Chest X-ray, PA view. Patient: 65 years old, sex F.
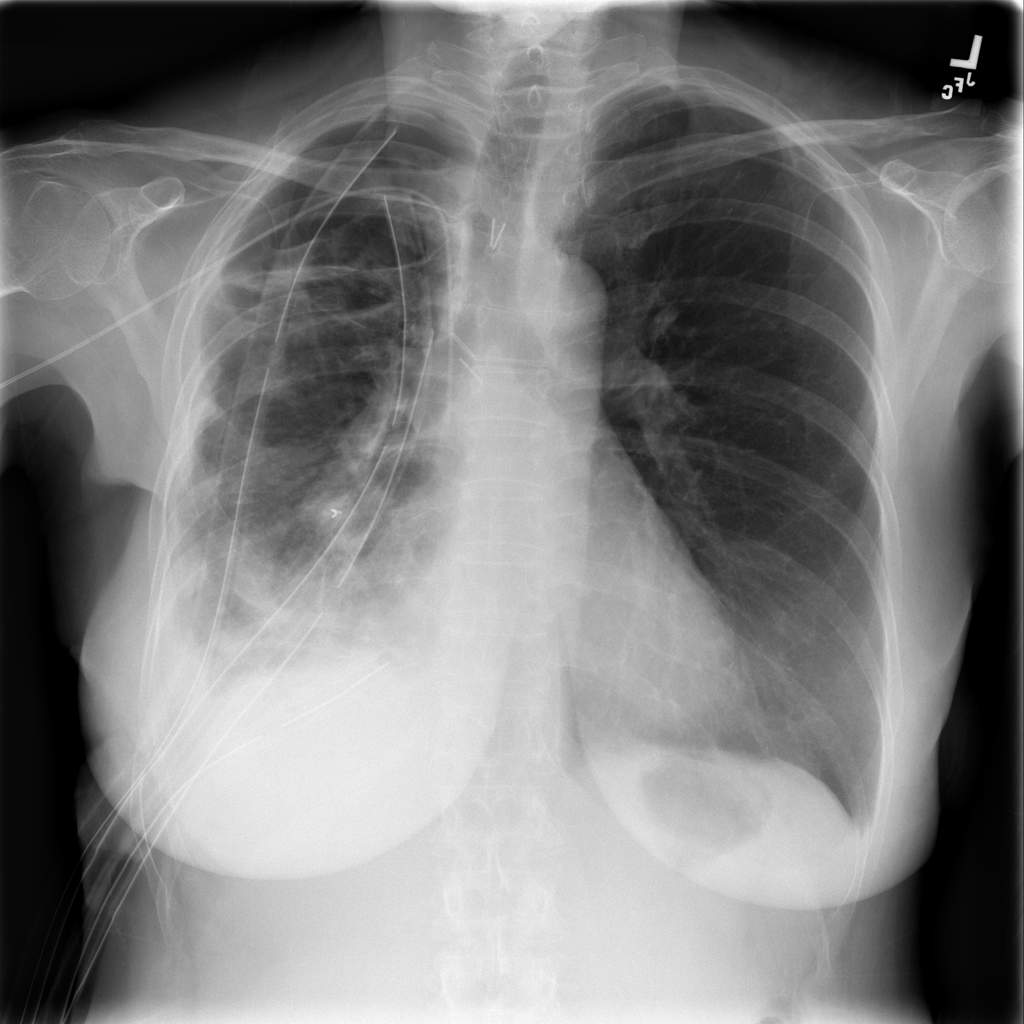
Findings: No Finding